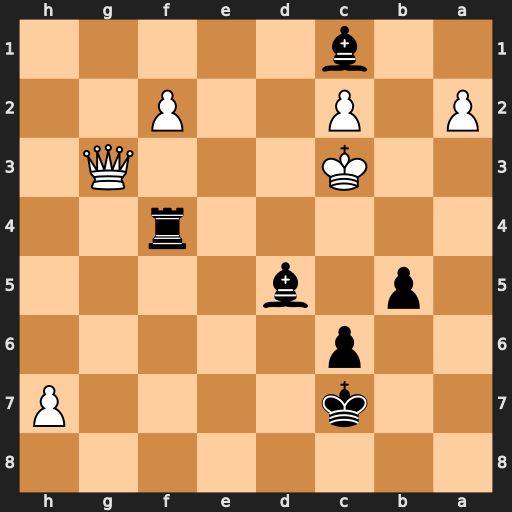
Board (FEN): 8/2k4P/2p5/1p1b4/5r2/2K3Q1/P1P2P2/2b5
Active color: b
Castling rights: -
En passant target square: -
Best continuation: b4+ Kd3 Bc4#